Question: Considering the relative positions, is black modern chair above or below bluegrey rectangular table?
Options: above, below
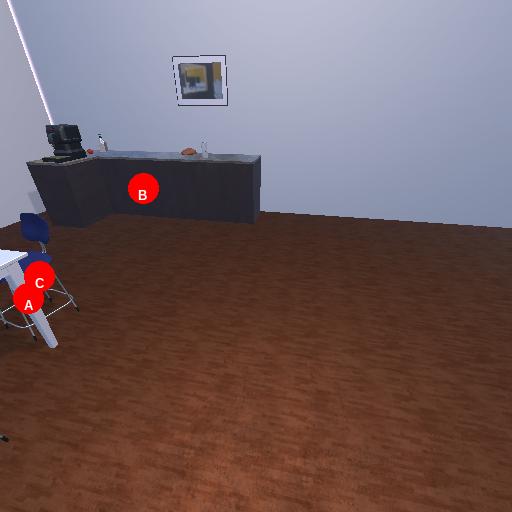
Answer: above